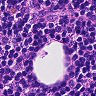
Metastatic tissue present: no